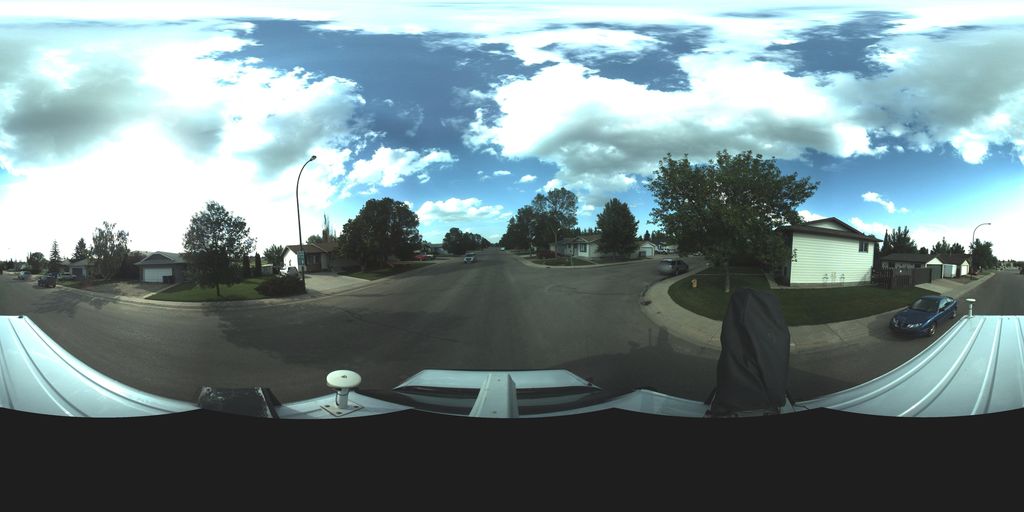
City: saskatoon